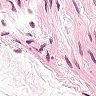
Metastatic tissue present: no